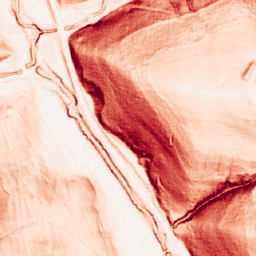
Category: morphological
Decomposition family: morphological_gradient
Decomposition parameters: size: 3
shape: square
Upsampling method: area
Upsampling parameters: scale: 2
Upsampling scale: 2